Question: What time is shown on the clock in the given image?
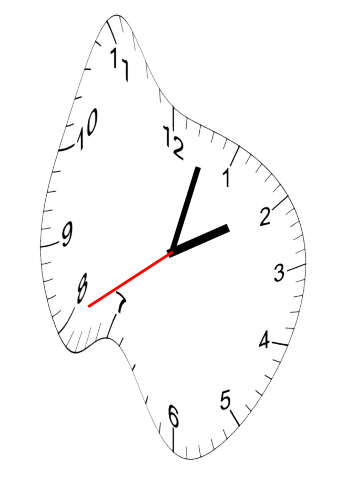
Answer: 02:02:40